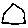
Label: house